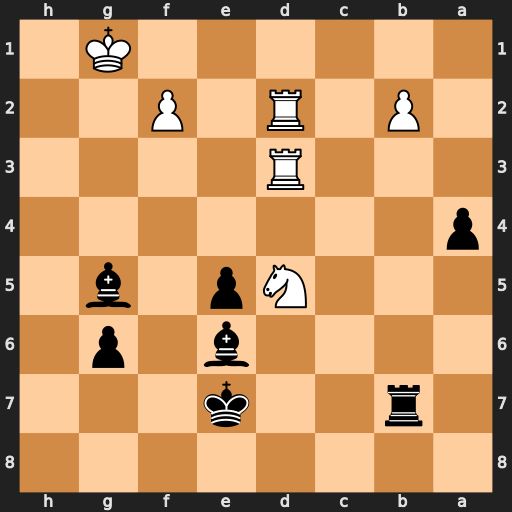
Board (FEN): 8/1r2k3/4b1p1/3Np1b1/p7/3R4/1P1R1P2/6K1
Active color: b
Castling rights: -
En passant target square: -
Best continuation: Bxd5 Rxd5 Bxd2